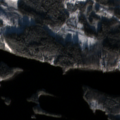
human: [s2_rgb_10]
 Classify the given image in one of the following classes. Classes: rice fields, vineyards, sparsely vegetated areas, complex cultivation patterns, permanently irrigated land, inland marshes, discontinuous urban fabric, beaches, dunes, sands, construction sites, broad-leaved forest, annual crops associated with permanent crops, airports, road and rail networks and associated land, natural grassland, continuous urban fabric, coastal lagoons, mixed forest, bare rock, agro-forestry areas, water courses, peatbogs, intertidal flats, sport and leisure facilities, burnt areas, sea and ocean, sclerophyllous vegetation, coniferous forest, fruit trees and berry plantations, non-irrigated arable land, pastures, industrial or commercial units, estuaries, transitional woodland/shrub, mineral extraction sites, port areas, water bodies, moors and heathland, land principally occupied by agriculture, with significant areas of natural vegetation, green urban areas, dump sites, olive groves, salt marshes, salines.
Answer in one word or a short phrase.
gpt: coniferous forest, mixed forest, water bodies